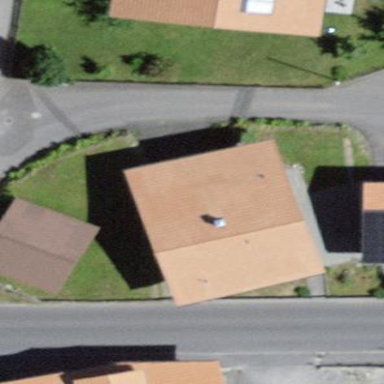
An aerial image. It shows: Residential building with gabled roof.